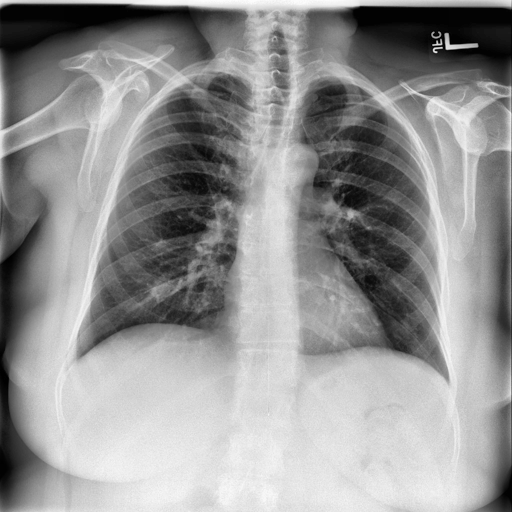
Finding: NORMAL